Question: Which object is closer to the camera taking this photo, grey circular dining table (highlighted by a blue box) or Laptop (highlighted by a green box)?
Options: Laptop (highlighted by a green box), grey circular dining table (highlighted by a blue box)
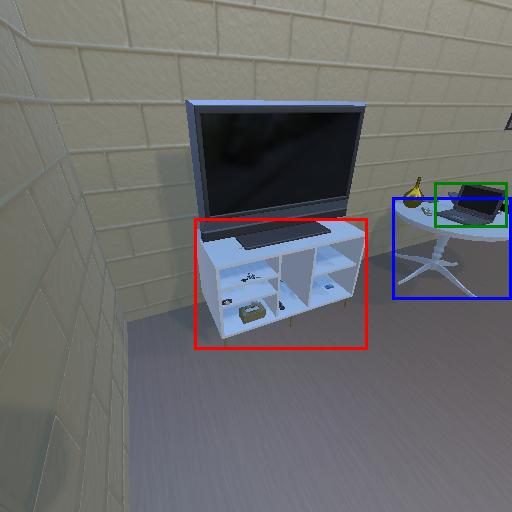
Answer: Laptop (highlighted by a green box)